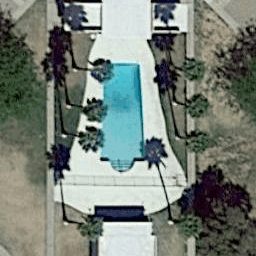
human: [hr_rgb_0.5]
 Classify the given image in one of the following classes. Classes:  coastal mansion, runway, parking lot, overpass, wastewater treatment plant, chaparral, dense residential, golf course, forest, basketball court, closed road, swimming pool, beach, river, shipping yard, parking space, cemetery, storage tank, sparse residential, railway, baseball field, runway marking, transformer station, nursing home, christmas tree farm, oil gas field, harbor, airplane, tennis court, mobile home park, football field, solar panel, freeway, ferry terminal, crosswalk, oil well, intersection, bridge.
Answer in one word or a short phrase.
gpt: swimming pool